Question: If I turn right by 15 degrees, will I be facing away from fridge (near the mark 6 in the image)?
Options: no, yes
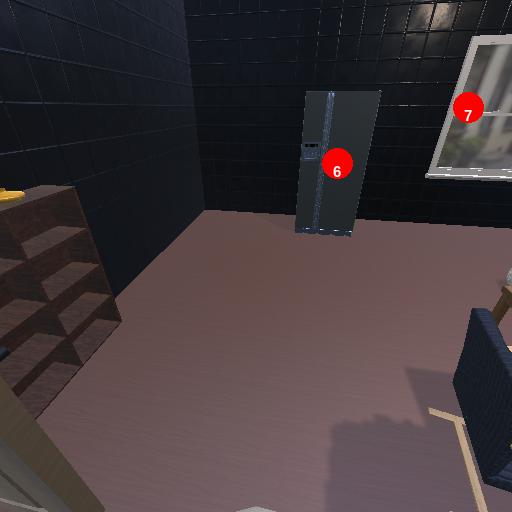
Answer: no